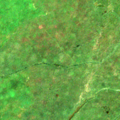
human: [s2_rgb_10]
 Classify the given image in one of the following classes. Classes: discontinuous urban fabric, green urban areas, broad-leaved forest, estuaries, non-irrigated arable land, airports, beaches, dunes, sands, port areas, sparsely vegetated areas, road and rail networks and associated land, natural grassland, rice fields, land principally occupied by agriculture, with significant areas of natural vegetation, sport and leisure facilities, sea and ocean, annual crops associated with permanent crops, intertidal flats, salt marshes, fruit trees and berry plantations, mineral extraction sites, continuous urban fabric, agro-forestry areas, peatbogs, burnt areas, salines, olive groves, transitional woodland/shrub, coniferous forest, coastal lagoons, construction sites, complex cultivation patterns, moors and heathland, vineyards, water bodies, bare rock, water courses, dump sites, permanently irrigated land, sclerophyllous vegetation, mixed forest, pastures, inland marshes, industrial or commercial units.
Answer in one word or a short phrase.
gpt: inland marshes